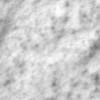
Label: no_change